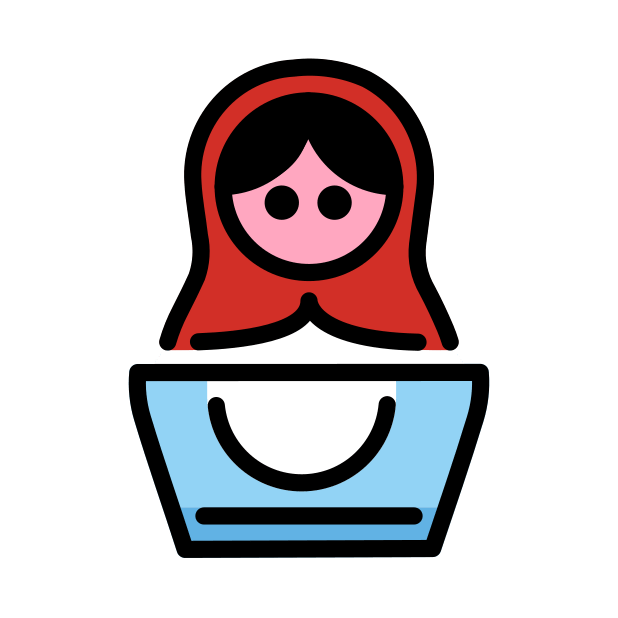
nesting dolls